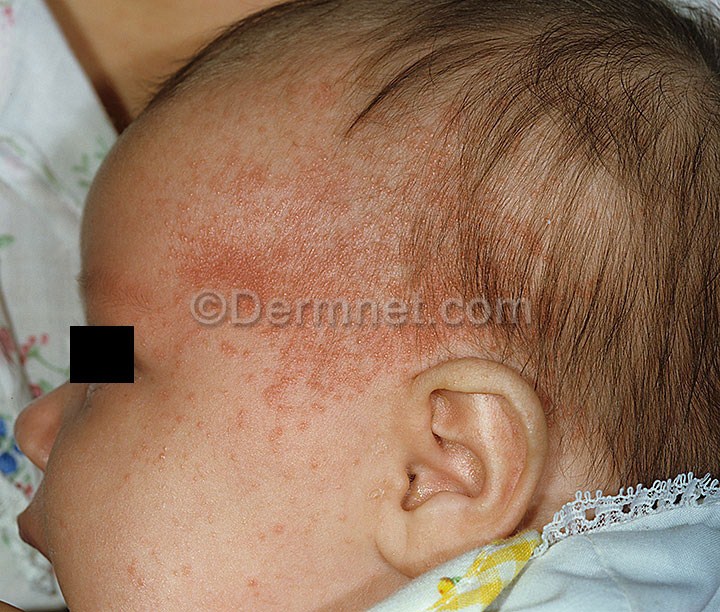
Disease: Acne and Rosacea Photos